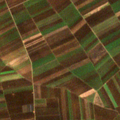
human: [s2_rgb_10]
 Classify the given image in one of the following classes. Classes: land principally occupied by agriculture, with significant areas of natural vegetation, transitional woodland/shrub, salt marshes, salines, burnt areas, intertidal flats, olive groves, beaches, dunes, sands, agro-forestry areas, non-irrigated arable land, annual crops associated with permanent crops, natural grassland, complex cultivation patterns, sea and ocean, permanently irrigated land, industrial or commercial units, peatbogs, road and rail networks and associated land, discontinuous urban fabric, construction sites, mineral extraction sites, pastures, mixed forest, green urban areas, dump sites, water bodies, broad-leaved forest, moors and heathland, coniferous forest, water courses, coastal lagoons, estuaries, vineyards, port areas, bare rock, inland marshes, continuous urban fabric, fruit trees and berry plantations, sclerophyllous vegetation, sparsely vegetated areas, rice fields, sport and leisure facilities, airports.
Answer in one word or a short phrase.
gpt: non-irrigated arable land